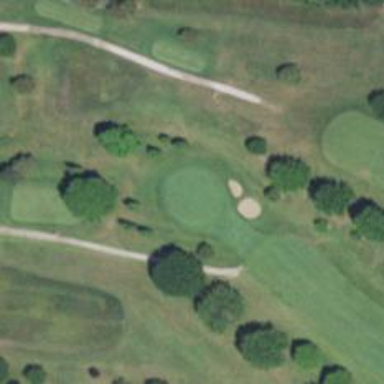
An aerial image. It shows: View of golf hole.